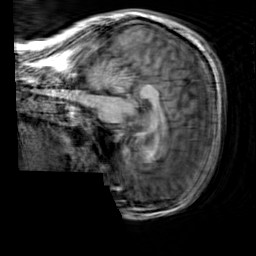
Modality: T1w
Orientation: sagittal
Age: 39
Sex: male
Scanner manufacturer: siemens
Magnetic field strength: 3 T
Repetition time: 2.3 s
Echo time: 0.00303 s